Aerial crown-view tile of a tropical tree (Barro Colorado Island, Panama), acquired 20250616:
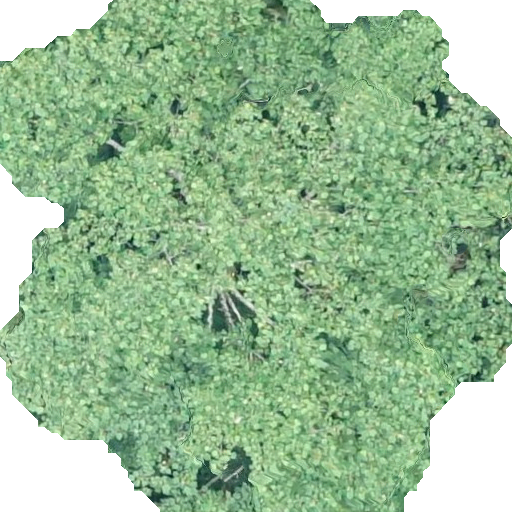
Species: Ochroma pyramidale
GBIF accepted scientific name: Ochroma pyramidale
Crown area: 352.375 m²